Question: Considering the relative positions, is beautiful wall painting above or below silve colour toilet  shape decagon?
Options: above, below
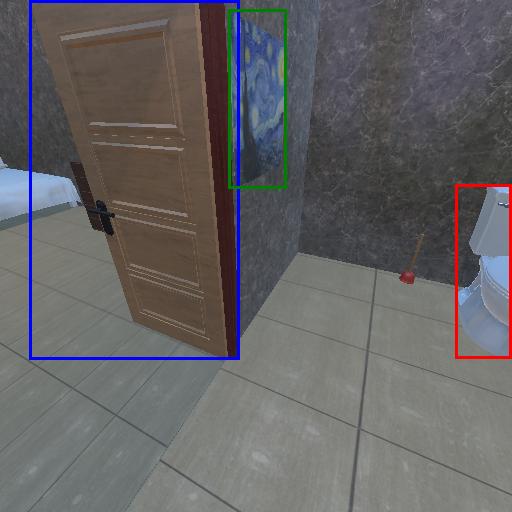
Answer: above